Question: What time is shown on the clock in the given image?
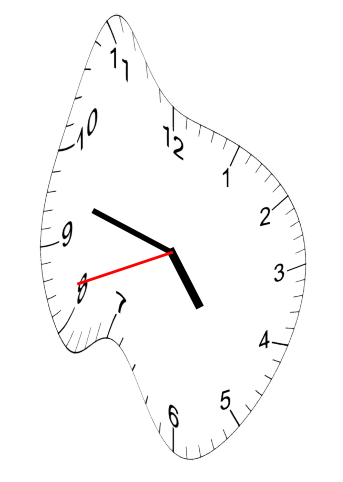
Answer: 04:47:42